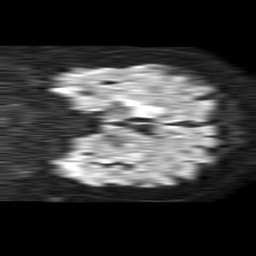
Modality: TRACE
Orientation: coronal
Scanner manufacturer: philips
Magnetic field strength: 1.5 T
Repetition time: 4.6 s
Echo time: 0.08517 s